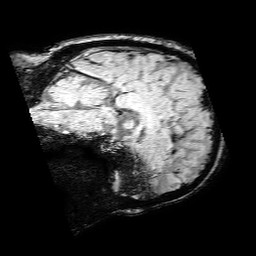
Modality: SWI
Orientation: sagittal
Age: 68
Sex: female
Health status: ill
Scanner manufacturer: philips
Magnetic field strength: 3 T
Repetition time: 0.031 s